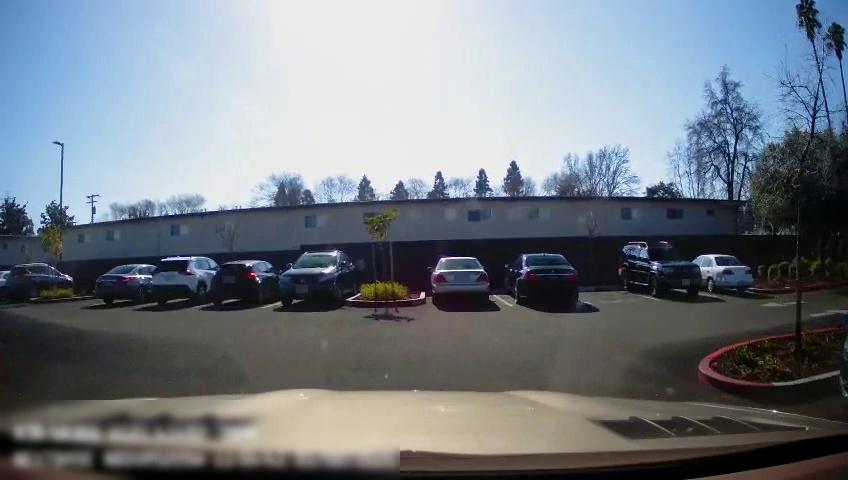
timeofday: Day
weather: Sunny
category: Drivable Space
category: Vehicles | Car
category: Vehicles | Car
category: Vehicles | SUV
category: Vehicles | Car
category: Vehicles | Car
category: Vehicles | SUV
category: Vehicles | Car
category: Vehicles | SUV
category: Vehicles | Car
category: Vehicles | SUV
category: Vehicles | Car